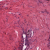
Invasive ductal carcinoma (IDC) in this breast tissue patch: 0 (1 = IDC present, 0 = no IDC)